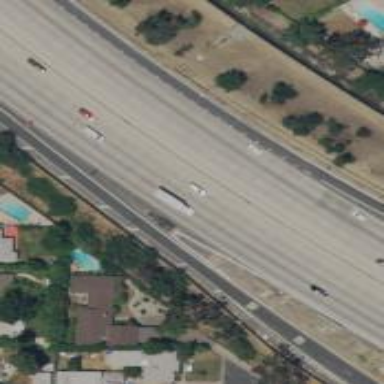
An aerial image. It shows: Motorway.